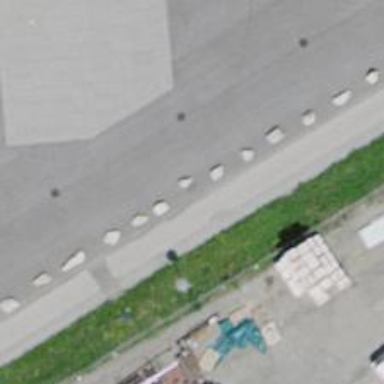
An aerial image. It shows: Block barrier.